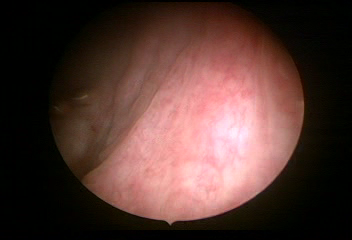
Modality: WLC
Class: Normal mucosa
Bladder cancer association: No